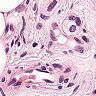
Metastatic tissue present: yes